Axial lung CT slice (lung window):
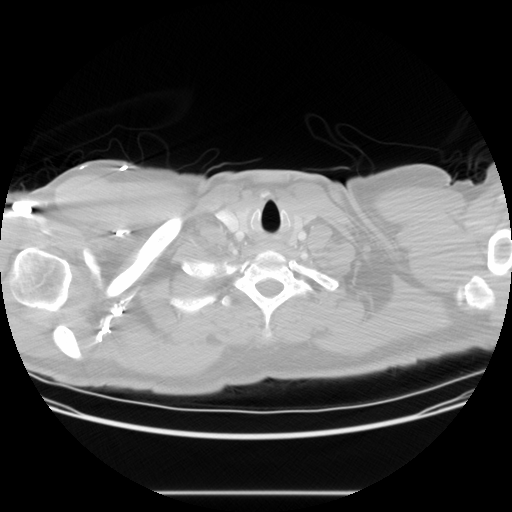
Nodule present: no